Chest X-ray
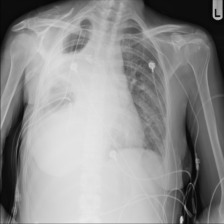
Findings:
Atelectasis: positive
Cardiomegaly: negative
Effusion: negative
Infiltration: positive
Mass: negative
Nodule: negative
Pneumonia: negative
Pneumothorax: negative
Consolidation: negative
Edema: negative
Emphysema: negative
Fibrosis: negative
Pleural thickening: negative
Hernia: negative